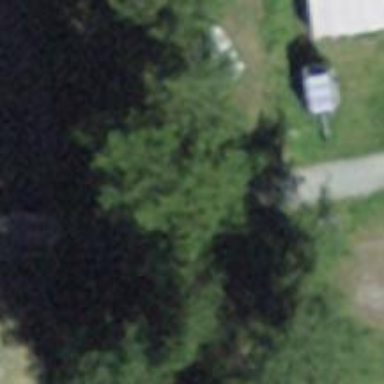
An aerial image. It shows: Path leading to bridge.